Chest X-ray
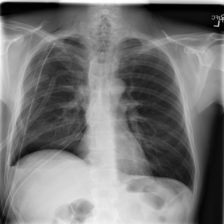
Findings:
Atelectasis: negative
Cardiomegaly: negative
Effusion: negative
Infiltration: negative
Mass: negative
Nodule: negative
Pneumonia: negative
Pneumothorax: positive
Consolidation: negative
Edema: negative
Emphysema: negative
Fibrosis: negative
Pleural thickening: negative
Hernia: negative